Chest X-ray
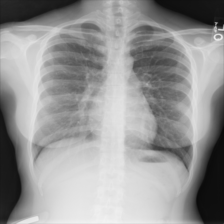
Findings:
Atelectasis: negative
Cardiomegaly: negative
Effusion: negative
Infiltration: negative
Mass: negative
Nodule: negative
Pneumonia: negative
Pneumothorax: negative
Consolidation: negative
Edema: negative
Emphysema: negative
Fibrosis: negative
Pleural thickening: negative
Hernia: negative